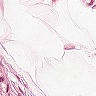
Metastatic tissue present: no